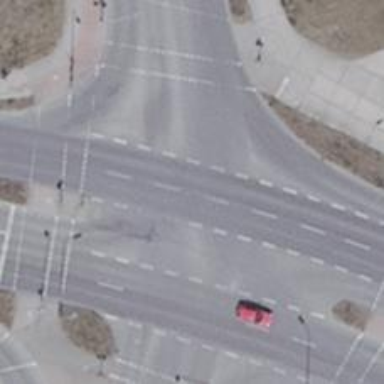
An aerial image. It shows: Tertiary road with asphalt surface. It has cycle track and crossing for pedestrians.